Question: I am trying to navigate tab3(BaseContact Edit Source) from tab2 (BaseContact EditStructure) button,
Please refer below screen shots...
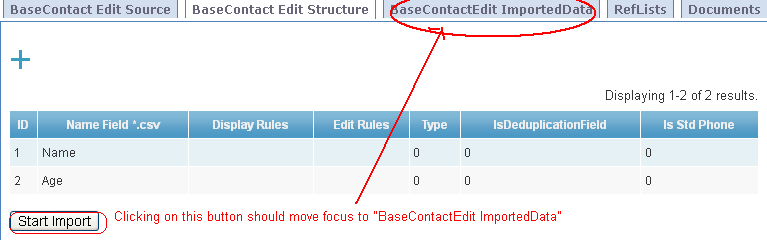
Answer: When you click on "Start Import" an action should be called in a controller.
In this controller, you should have a "redirect". You can pass an url argument (#) in your "redirect" to switch to an other tab.
Eg :
'''
$this->redirect(array('offer/view', 'id' => $offer_id,'#'=>'tab2'));
'''